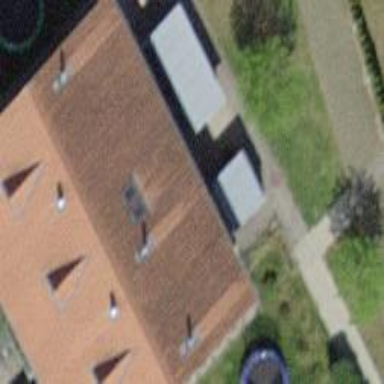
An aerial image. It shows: Residential building with gabled roof oriented across.